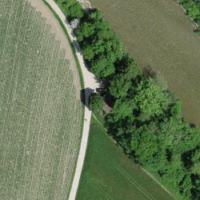
EUNIS habitat code: 52
Species observed at this site:
Aesculus hippocastanum